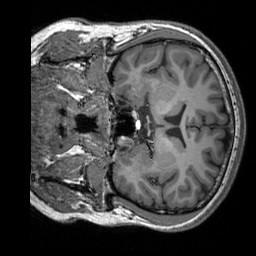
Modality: T1w
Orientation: coronal
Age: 25
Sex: male
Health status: healthy
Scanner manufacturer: siemens
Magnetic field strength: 3 T
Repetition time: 2.3 s
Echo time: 0.00303 s